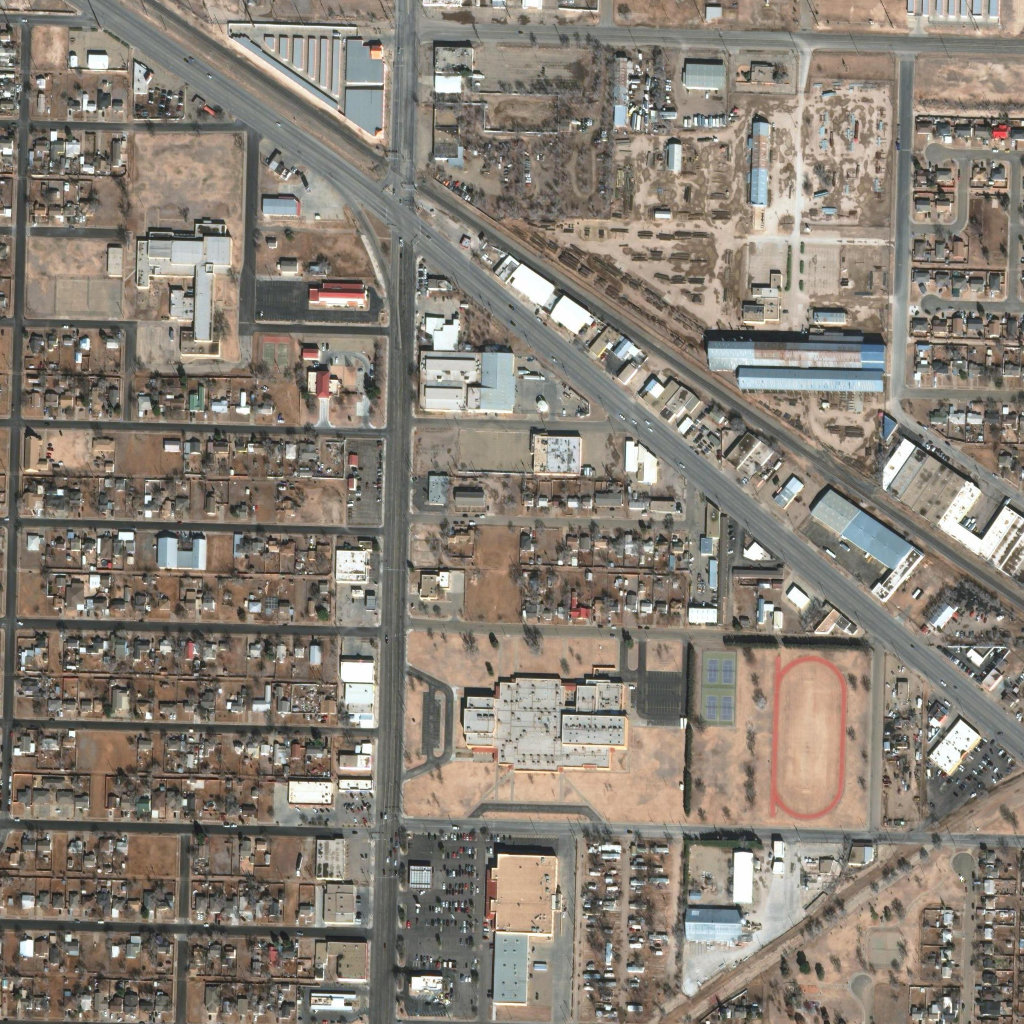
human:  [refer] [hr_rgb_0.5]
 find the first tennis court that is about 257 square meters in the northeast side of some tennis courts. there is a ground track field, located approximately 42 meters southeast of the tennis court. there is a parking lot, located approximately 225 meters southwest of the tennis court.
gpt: <box>[[70, 64, 71, 66, 0]]</box>

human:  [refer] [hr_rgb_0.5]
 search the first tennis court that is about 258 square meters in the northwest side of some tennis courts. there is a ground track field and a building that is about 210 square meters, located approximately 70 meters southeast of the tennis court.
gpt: <box>[[68, 64, 70, 66, 0]]</box>

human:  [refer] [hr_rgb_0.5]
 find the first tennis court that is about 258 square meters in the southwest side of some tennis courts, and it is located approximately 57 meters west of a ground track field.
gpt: <box>[[68, 67, 69, 70, 0]]</box>